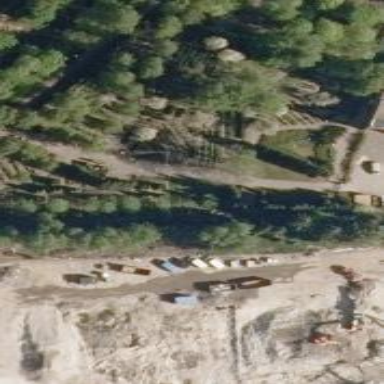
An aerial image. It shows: Grave yard.